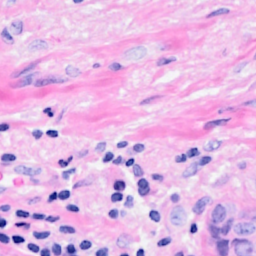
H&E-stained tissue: Breast